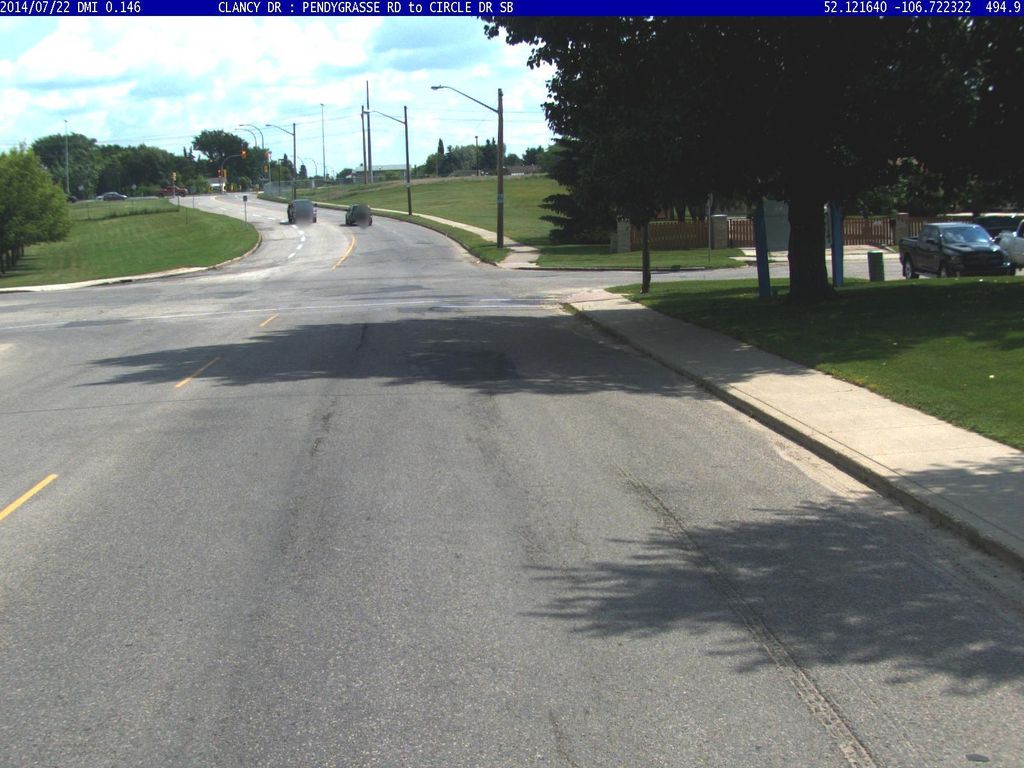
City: saskatoon